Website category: movie
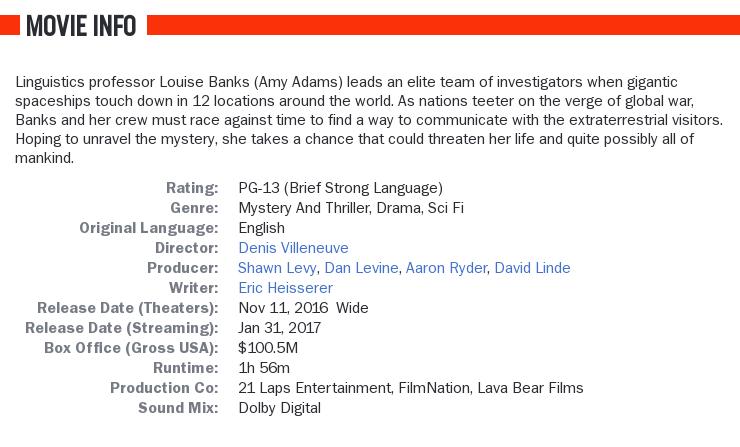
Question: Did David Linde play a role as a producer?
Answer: yes

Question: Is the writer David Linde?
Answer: no

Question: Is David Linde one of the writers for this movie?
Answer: no

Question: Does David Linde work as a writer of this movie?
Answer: no

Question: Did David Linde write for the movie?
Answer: no

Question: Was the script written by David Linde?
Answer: no

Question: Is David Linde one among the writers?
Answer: no

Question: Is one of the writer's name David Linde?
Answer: no

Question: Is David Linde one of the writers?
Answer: no

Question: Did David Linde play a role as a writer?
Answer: no

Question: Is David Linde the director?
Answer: no

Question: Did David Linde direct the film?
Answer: no

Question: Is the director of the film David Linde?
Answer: no

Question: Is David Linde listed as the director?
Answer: no

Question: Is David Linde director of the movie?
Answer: no

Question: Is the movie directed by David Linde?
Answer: no

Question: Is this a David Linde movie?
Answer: no

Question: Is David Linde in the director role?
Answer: no

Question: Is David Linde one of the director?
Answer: no

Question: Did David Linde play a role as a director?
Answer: no

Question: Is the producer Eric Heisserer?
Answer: no

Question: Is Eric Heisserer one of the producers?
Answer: no

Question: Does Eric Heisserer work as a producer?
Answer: no

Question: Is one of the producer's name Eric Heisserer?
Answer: no

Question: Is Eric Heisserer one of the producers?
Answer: no

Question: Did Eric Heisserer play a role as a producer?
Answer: no

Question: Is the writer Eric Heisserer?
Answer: yes

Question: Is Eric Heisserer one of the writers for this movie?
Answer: yes

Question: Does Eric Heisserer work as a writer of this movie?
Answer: yes

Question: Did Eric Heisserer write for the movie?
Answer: yes

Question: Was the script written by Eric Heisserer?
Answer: yes

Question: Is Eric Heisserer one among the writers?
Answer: yes

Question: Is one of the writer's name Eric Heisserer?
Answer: yes

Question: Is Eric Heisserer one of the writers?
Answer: yes

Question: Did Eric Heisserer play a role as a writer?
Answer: yes

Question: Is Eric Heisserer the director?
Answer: no

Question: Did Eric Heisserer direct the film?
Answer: no

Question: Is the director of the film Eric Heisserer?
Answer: no

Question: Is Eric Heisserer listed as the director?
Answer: no

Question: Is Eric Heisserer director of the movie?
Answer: no

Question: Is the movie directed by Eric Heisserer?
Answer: no

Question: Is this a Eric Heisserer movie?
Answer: no

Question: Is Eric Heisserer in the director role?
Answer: no

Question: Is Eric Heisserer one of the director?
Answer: no

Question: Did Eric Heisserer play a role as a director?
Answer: no